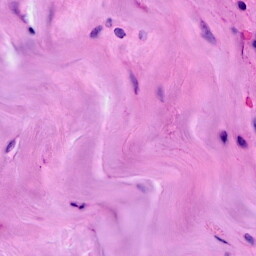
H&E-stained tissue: Breast